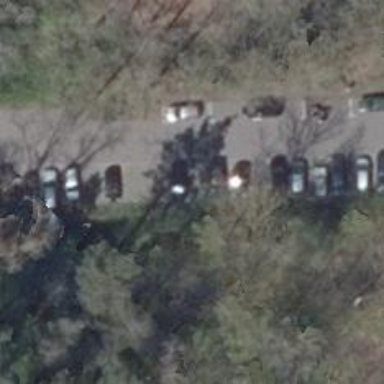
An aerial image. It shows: Parking area with surface.